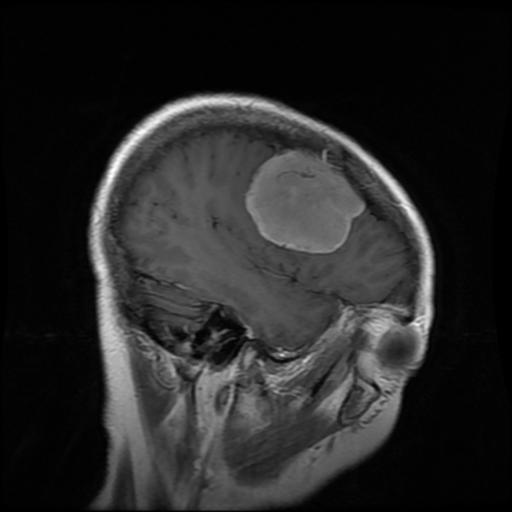
Label: meningioma